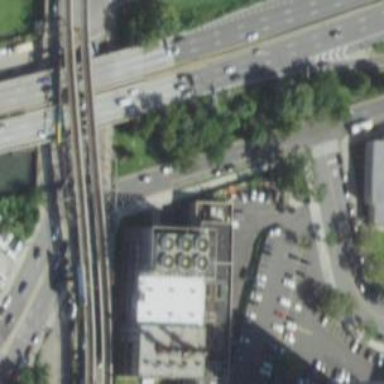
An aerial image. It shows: Industrial building with steam turbine generator.